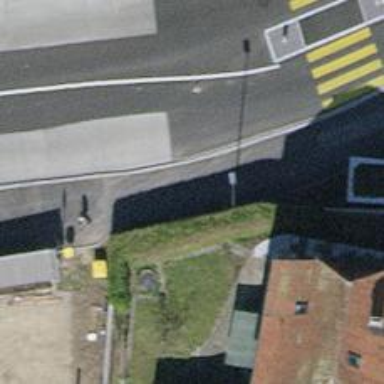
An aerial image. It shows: Post box.